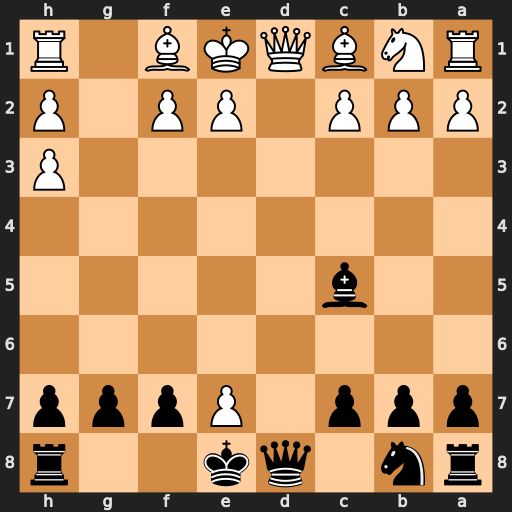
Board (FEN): rn1qk2r/ppp1Pppp/8/2b5/8/7P/PPP1PP1P/RNBQKB1R
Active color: b
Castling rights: KQkq
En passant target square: -
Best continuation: Bxf2+ Kxf2 Qxd1